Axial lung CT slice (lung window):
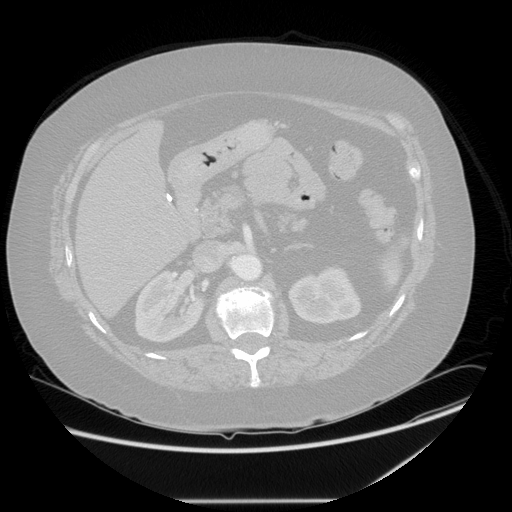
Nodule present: no